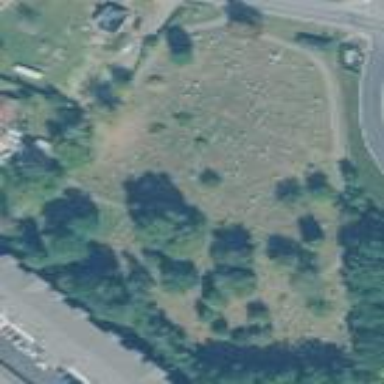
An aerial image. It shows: Cemetery.